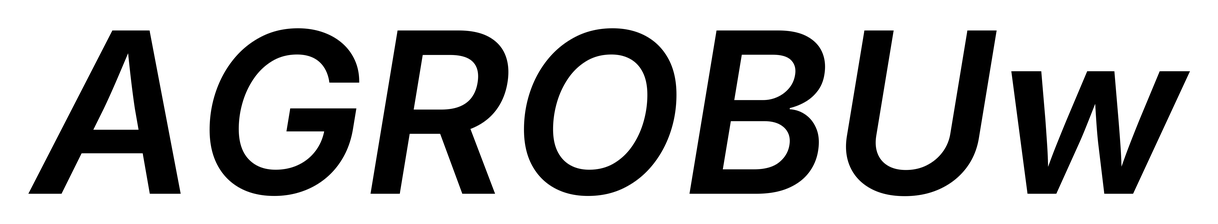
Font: Inter-Italic_SemiBold_Italic